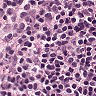
Metastatic tissue present: no